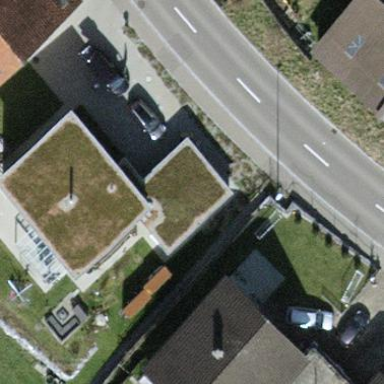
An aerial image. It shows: Garage.